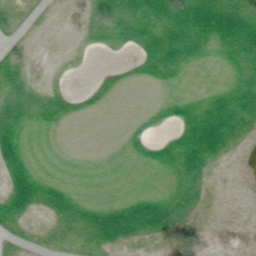
Label: golf course